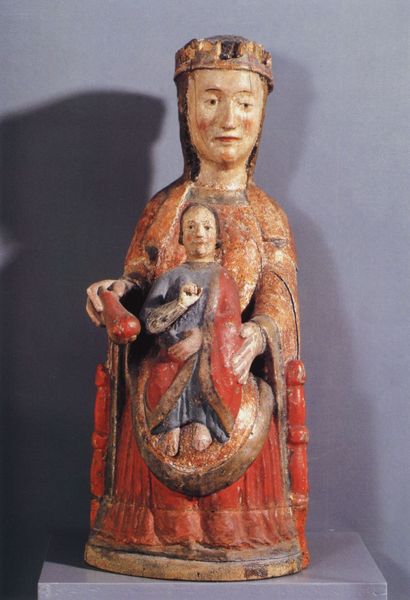
Titel: Thronende Madonna aus Uttenheim
Institution: Brixen, Diözesanmuseum
Schlagwörter: blau, hand, umhang, frau, holz, kleid, mund, nase, stuhl, säulen, rot, gesicht, kirche, figur, gewand, gold, mantel, sitzend, kind, mutter, krone, keramik, skulptur, statue, füße, wangen, farbe, thron, schoß, birne, barfuß, schnitzerei, christus, jesus, segen, segnen, gefasst, röte, maria, madonna, romanisch, coloriert, segensgestus, fassmalerei, sedes sapientiae, u, sedes sapeientiae